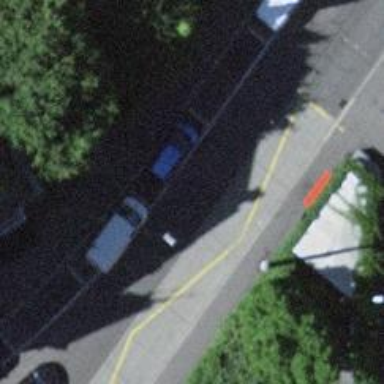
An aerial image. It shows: Residential road with asphalt surface and sidewalks on both sides. Trolley wires are present along the road.